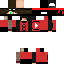
A male human skin with dark skin, wearing brown long hair dressed in a red hoodie and red pants, featuring a closed mouth.